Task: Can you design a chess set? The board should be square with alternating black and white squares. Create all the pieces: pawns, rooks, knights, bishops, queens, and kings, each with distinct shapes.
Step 3856:
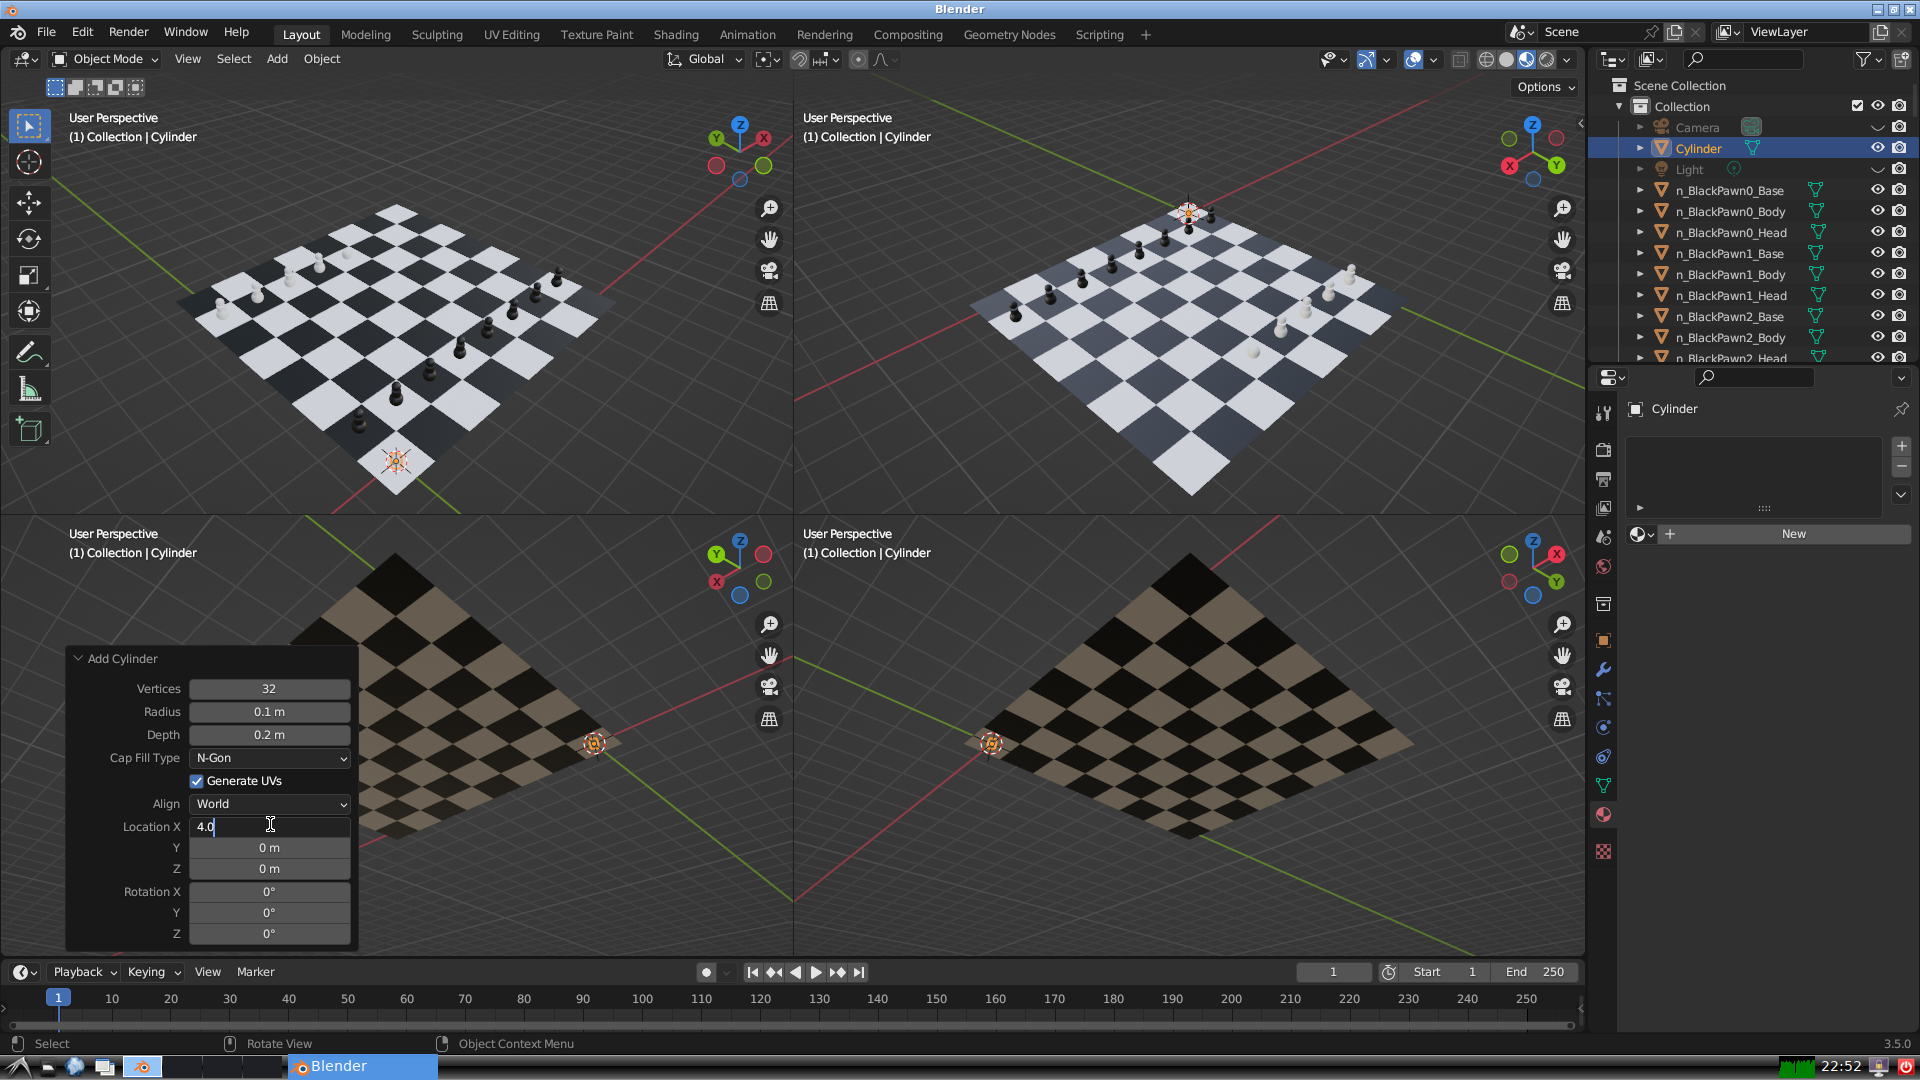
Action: {"key_press": ['Return']}